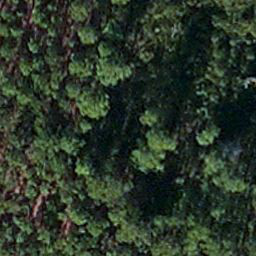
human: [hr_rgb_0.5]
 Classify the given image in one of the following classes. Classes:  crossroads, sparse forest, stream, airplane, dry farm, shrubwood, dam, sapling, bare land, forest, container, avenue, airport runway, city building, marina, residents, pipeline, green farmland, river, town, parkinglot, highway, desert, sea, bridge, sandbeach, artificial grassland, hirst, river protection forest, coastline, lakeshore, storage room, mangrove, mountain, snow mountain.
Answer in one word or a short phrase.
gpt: sapling